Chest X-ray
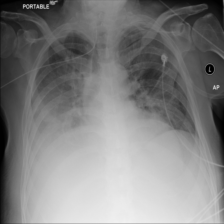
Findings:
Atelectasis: negative
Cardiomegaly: negative
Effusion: negative
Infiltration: negative
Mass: negative
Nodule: negative
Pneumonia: negative
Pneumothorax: negative
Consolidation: negative
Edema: negative
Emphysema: negative
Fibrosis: negative
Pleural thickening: negative
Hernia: negative